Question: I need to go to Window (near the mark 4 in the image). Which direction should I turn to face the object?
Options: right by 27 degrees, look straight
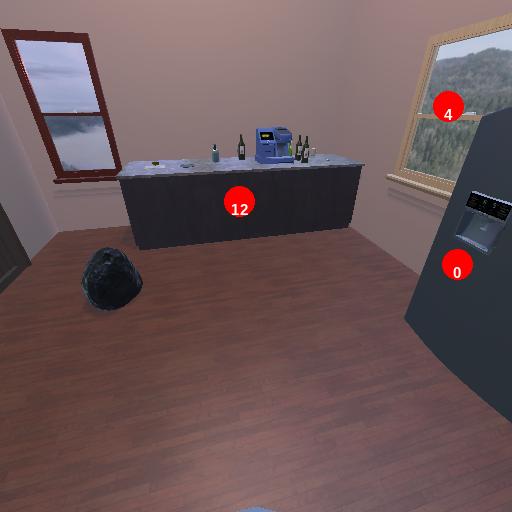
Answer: right by 27 degrees